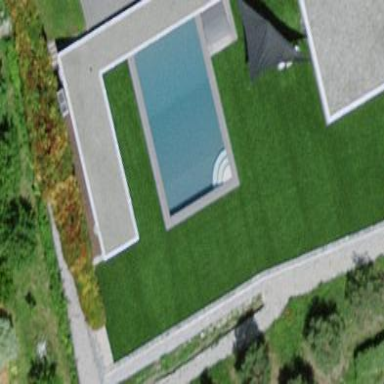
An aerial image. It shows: Swimming pool located in leisure land.